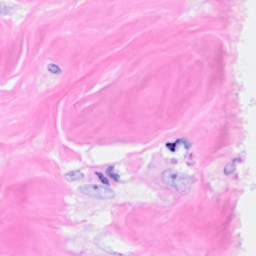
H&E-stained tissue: Breast